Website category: jobs
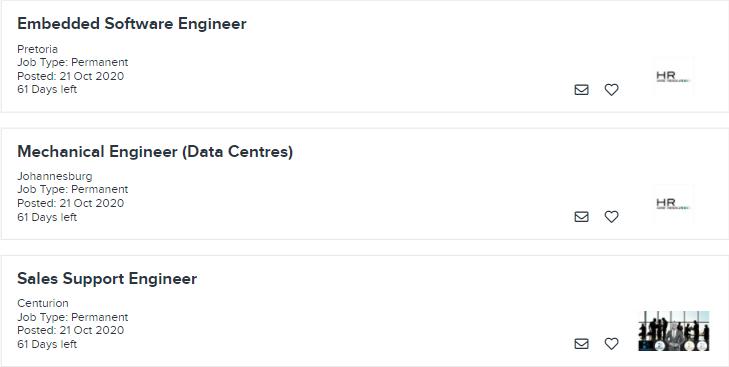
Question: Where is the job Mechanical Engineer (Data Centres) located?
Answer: Johannesburg

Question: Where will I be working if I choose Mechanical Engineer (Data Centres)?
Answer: Johannesburg

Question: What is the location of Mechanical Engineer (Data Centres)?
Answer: Johannesburg

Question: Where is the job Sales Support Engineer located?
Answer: Centurion

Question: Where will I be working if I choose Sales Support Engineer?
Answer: Centurion

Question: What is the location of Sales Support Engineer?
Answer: Centurion

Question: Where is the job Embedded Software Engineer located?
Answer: Pretoria

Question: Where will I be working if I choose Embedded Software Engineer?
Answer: Pretoria

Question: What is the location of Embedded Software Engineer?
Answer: Pretoria

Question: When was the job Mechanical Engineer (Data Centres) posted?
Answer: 21 Oct 2020

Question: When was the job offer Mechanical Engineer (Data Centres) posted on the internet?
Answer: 21 Oct 2020

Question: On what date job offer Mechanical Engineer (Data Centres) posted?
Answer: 21 Oct 2020

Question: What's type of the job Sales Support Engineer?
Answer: Job Type: Permanent

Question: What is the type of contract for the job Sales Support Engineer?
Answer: Job Type: Permanent

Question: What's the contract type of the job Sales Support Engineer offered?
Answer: Job Type: Permanent

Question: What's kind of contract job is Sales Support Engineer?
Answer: Job Type: Permanent

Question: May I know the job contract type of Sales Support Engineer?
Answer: Job Type: Permanent

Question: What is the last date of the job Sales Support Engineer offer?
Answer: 61 Days left

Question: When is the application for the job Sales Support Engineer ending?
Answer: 61 Days left

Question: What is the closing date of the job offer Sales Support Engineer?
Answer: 61 Days left

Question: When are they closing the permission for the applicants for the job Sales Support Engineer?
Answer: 61 Days left

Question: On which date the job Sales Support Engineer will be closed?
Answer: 61 Days left

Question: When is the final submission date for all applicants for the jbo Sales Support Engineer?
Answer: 61 Days left

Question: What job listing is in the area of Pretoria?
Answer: Embedded Software Engineer

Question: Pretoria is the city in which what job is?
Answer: Embedded Software Engineer

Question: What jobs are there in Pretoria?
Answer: Embedded Software Engineer

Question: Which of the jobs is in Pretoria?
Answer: Embedded Software Engineer

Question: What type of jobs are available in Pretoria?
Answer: Embedded Software Engineer

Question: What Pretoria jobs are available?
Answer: Embedded Software Engineer

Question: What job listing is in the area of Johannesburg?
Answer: Mechanical Engineer (Data Centres)

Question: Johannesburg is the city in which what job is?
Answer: Mechanical Engineer (Data Centres)

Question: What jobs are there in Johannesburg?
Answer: Mechanical Engineer (Data Centres)

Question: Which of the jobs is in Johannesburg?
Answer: Mechanical Engineer (Data Centres)

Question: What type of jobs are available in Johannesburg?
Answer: Mechanical Engineer (Data Centres)

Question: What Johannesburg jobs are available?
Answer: Mechanical Engineer (Data Centres)

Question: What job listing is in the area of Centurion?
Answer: Sales Support Engineer

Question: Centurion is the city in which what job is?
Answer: Sales Support Engineer

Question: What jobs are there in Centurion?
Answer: Sales Support Engineer

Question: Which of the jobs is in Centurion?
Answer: Sales Support Engineer

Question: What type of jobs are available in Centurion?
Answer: Sales Support Engineer

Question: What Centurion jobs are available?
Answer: Sales Support Engineer